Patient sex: M
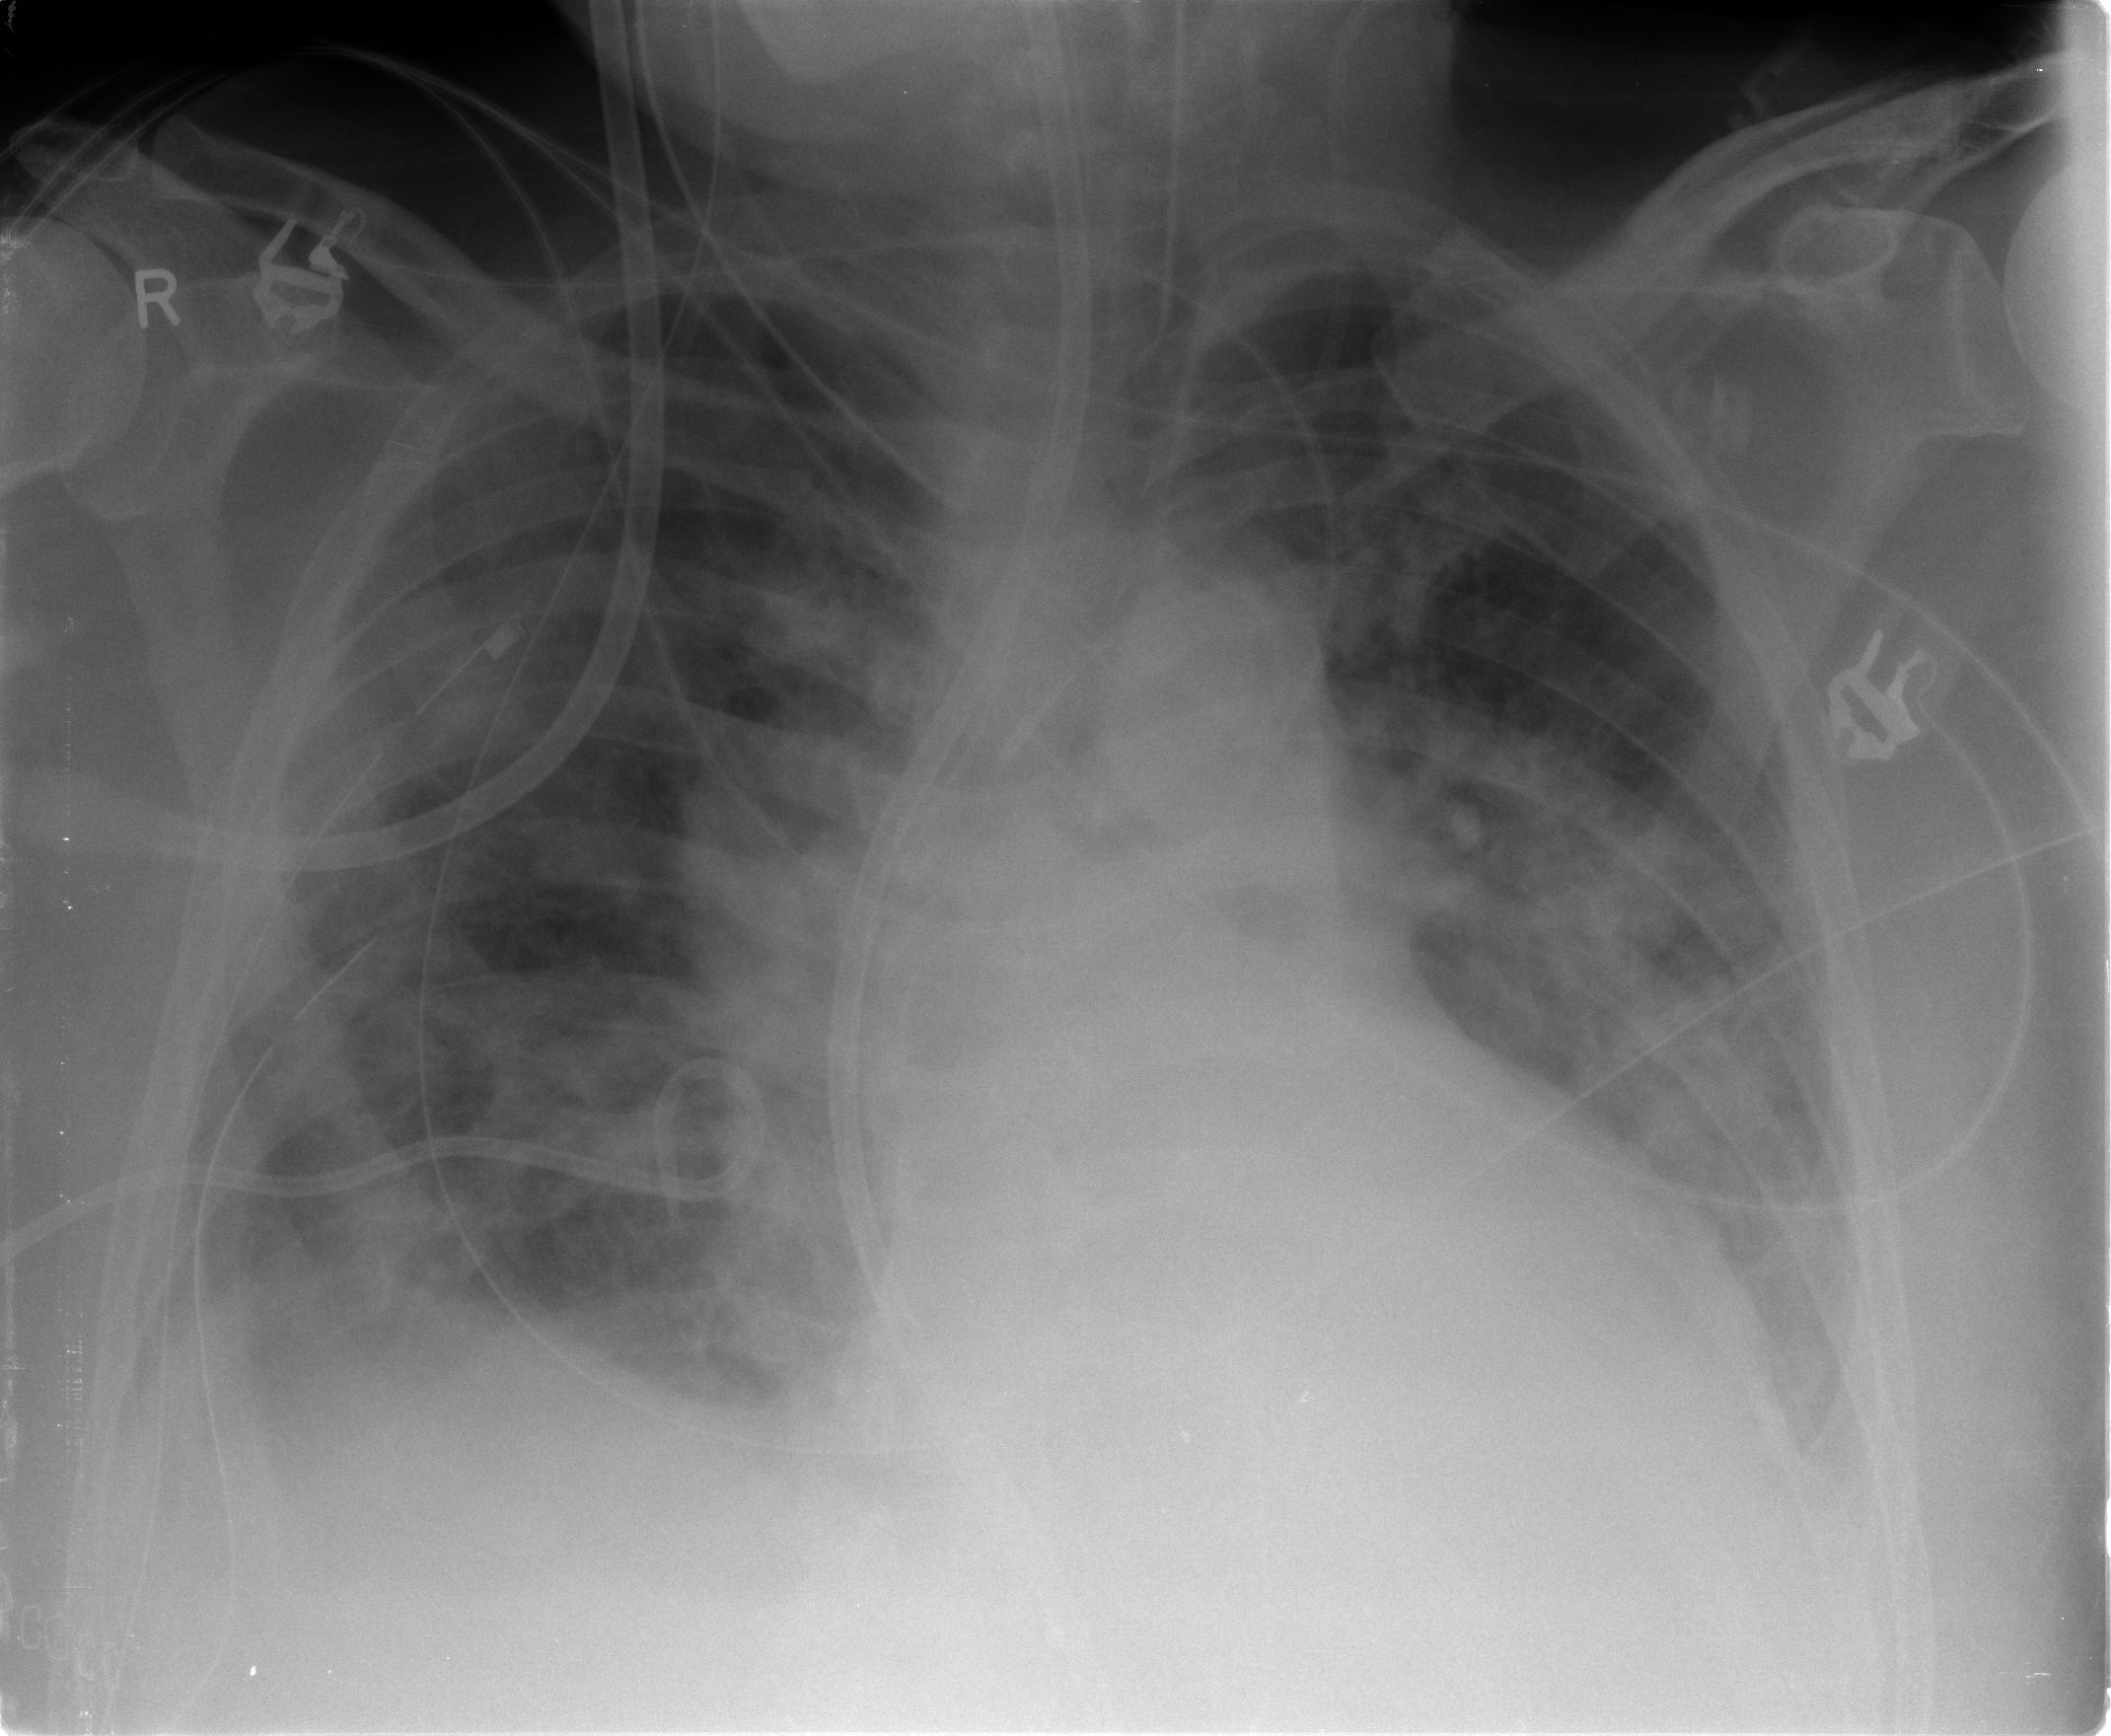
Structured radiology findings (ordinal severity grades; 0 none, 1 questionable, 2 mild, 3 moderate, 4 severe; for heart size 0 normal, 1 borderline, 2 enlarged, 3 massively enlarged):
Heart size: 2
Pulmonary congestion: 1
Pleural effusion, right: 2
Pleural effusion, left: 2
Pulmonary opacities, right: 3
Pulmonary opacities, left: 3
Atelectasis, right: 3
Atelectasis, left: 3